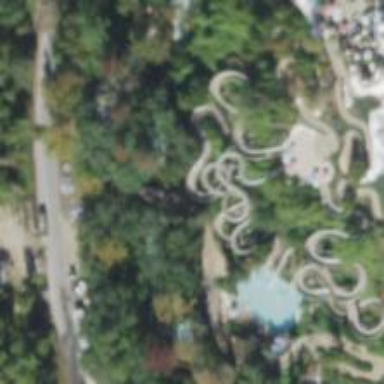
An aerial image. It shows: Water slide attraction.